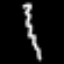
Label: squiggle